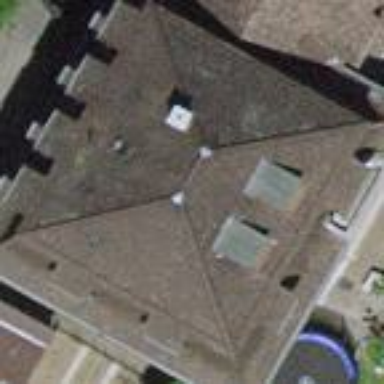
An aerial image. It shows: Residential building with mansard roof.